Question: I did a lot of searching and I got a lot of results similar to my case, listed below:
- <URL>
Data source is from text file which format like this:
'''
postcode,suburb,state,lat,lon
200,AUSTRALIAN NATIONAL UNIVERSITY,ACT,-35.277272,149.117136
221,BARTON,ACT,-35.201372,149.095065
800,DARWIN,NT,-12.801028,130.955789
801,DARWIN,NT,-12.801028,130.955789
804,PARAP,NT,-12.432181,130.84331
810,ALAWA,NT,-12.378451,130.877014
810,BRINKIN,NT,-12.367769,130.869808
810,CASUARINA,NT,-12.376597,130.850489
810,JINGILI,NT,-12.385761,130.873726
810,LEE POINT,NT,-12.360865,130.891349
'''
The data I'm trying to include as source of auto-complete field is the first and second(postcode and suburb) fields of each row. But the postcode and suburb filter with state. For example ACT is the active state all the postcode and suburb is the source of auto-complete. And I used 'array_unique()' to remove the repeated data.
'''
//take area from state
function take_area(){
global $wpdb;
$uploads = wp_upload_dir();
$upload = $uploads[baseurl];
$file = $upload.'/csv/suburb_and_area.txt';
$f = fopen($file, 'r');
$state = $_POST['state'];
$counter = 0;
while($line = fgets($f, 4096)){
$details = explode(',', $line);
$counter++;
if(trim($details[2]) == $state){
$state_arr[$counter] = $details[1];
}
}
$option = '';
if($state!=''){
$c=0;
$area_of_state = array_unique($state_arr);
foreach($area_of_state as $area){
if($c>0){$option .= ', ';}
$option .= '"'.$area.'"';
$c++;
}
}
echo $option;
}
'''
and the JavaScript:
'''
$("#state").change(function(){
var state = $('#state :selected').attr('data-value');
if(!state){
state = $('#state').val();
}
$.ajax({
url:"<?php bloginfo('wpurl'); ?>/wp-admin/admin-ajax.php",
type:'POST',
data:'action=take_area_from_state&state=' + state,
success:function(results){
if(results!=0){
$("#area").removeAttr("disabled");
$("#area").empty();
var source = [results];
$("#area").autocomplete({source: source});
}else{
$("#area").attr("disabled", "disabled");
}
}
});
});
'''
And the Response
'''
"AUSTRALIAN NATIONAL UNIVERSITY", "BARTON", "HMAS CRESWELL", "JERVIS BAY", "CANBERRA", "DEAKIN", "DEAKIN WEST", "DUNTROON", "HARMAN", "HMAS HARMAN", "PARKES", "PARLIAMENT HOUSE", "RUSSELL", "YARRALUMLA", "ACTON", "BLACK MOUNTAIN", "AINSLIE", "DICKSON", "DOWNER", "HACKETT", "LYNEHAM", "O'CONNOR", "WATSON", "FORREST", "GRIFFITH", "MANUKA", "RED HILL", "CAUSEWAY", "KINGSTON", "NARRABUNDAH", "CURTIN", "GARRAN", "HUGHES", "CHIFLEY", "LYONS", "O'MALLEY", "PHILLIP", "SWINGER HILL", "WODEN", "FARRER", "ISAACS", "MAWSON", "PEARCE", "TORRENS", "CIVIC SQUARE", "CANBERRA INTERNATIONAL AIRPORT", "FYSHWICK", "MAJURA", "PIALLIGO", "SYMONSTON", "CHAPMAN", "DUFFY", "FISHER", "HOLDER", "MOUNT STROMLO", "PIERCES CREEK", "RIVETT", "STIRLING", "URIARRA", "URIARRA FOREST", "WARAMANGA", "WESTON", "WESTON CREEK", "BRADDON", "CAMPBELL", "REID", "TURNER", "ARANDA", "COOK", "HAWKER", "JAMISON CENTRE", "MACQUARIE", "PAGE", "SCULLIN", "WEETANGERA", "CHARNWOOD", "DUNLOP", "FLOREY", "FLYNN", "FRASER", "HIGGINS", "HOLT", "KIPPAX", "LATHAM", "MACGREGOR", "MELBA", "SPENCE", "BELCONNEN", "BRUCE", "EVATT", "GIRALANG", "KALEEN", "LAWSON", "MCKELLAR", "UNIVERSITY OF CANBERRA", "HALL", "HUME", "KOWEN FOREST", "OAKS ESTATE", "THARWA", "TOP NAAS", "GREENWAY", "TUGGERANONG", "KAMBAH", "ERINDALE CENTRE", "OXLEY", "WANNIASSA", "FADDEN", "GOWRIE", "MACARTHUR", "MONASH", "BONYTHON", "CALWELL", "CHISHOLM", "GILMORE", "ISABELLA PLAINS", "RICHARDSON", "THEODORE", "BANKS", "CONDER", "GORDON", "CRACE", "MITCHELL", "GUNGAHLIN", "FRANKLIN", "GINNINDERRA VILLAGE", "NGUNNAWAL", "NICHOLLS", "PALMERSTON", "AMAROO", "BONNER", "FORDE", "HARRISON"
'''
The data is displayed like this:

I know I've done wrong to my code but I can't figure it out.
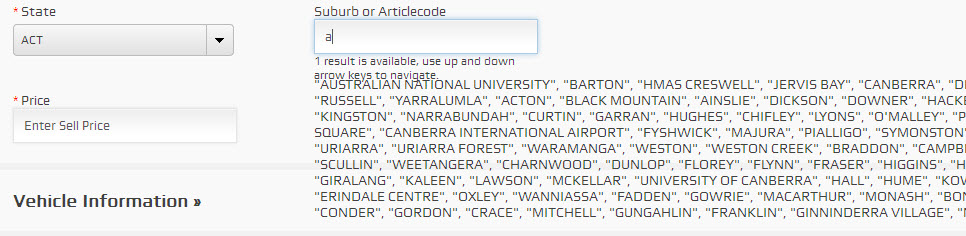
Answer: I think you need to use something like
$(function(){
'''
var src = [];
$('#area').autocomplete({
minLength: 0,
source: function( request, response ) {
response(src)
}
});
$("#state").change(function(){
var state = $('#state :selected').attr('data-value');
if(!state){
state = $('#state').val();
}
$.ajax({
url:"<?php bloginfo('wpurl'); ?>/wp-admin/admin-ajax.php",
type:'POST',
data:'action=take_area_from_state&state=' + state,
success:function(results){
if(results!=0){
$("#area").removeAttr("disabled");
src = $.map(results.split(','), function(v, i){ <----- Convert the string result into an array of objects
return {
label: v,
varlue: v
};
});
}else{
$("#area").attr("disabled", "disabled");
}
}
});
});
'''
});
Again I'm not sure about your response data from the server. The 'result' object in the 'success' callback should be array of objects like '[{label: '<text-to-appear-in-the-dropdown>', value: '<value>'}, {...}, {...}, ...]'
Technical Demo: <URL>
If your ajax query is returning an array, then you can create the src array as given below.
'''
var result = ["AUSTRALIAN NATIONAL UNIVERSITY", "BARTON", "HMAS CRESWELL", "JERVIS BAY", "CANBERRA", "DEAKIN", "DEAKIN WEST", "DUNTROON", "HARMAN", "HMAS HARMAN", "PARKES", "PARLIAMENT HOUSE", "RUSSELL", "YARRALUMLA", "ACTON", "BLACK MOUNTAIN", "AINSLIE", "DICKSON", "DOWNER", "HACKETT", "LYNEHAM", "O'CONNOR", "WATSON", "FORREST", "GRIFFITH", "MANUKA", "RED HILL", "CAUSEWAY", "KINGSTON", "NARRABUNDAH", "CURTIN", "GARRAN", "HUGHES", "CHIFLEY", "LYONS", "O'MALLEY", "PHILLIP", "SWINGER HILL", "WODEN", "FARRER", "ISAACS", "MAWSON", "PEARCE", "TORRENS", "CIVIC SQUARE", "CANBERRA INTERNATIONAL AIRPORT", "FYSHWICK", "MAJURA", "PIALLIGO", "SYMONSTON", "CHAPMAN", "DUFFY", "FISHER", "HOLDER", "MOUNT STROMLO", "PIERCES CREEK", "RIVETT", "STIRLING", "URIARRA", "URIARRA FOREST", "WARAMANGA", "WESTON", "WESTON CREEK", "BRADDON", "CAMPBELL", "REID", "TURNER", "ARANDA", "COOK", "HAWKER", "JAMISON CENTRE", "MACQUARIE", "PAGE", "SCULLIN", "WEETANGERA", "CHARNWOOD", "DUNLOP", "FLOREY", "FLYNN", "FRASER", "HIGGINS", "HOLT", "KIPPAX", "LATHAM", "MACGREGOR", "MELBA", "SPENCE", "BELCONNEN", "BRUCE", "EVATT", "GIRALANG", "KALEEN", "LAWSON", "MCKELLAR", "UNIVERSITY OF CANBERRA", "HALL", "HUME", "KOWEN FOREST", "OAKS ESTATE", "THARWA", "TOP NAAS", "GREENWAY", "TUGGERANONG", "KAMBAH", "ERINDALE CENTRE", "OXLEY", "WANNIASSA", "FADDEN", "GOWRIE", "MACARTHUR", "MONASH", "BONYTHON", "CALWELL", "CHISHOLM", "GILMORE", "ISABELLA PLAINS", "RICHARDSON", "THEODORE", "BANKS", "CONDER", "GORDON", "CRACE", "MITCHELL", "GUNGAHLIN", "FRANKLIN", "GINNINDERRA VILLAGE", "NGUNNAWAL", "NICHOLLS", "PALMERSTON", "AMAROO", "BONNER", "FORDE", "HARRISON"]
src = $.map(result, function(val){
return {label: val, value: val};
});
'''
<URL> with query param support